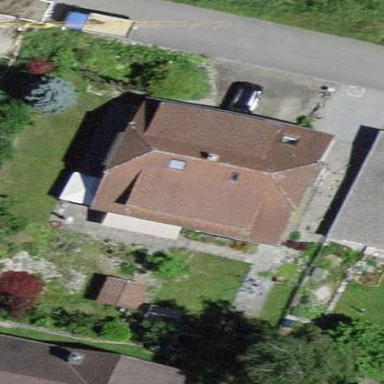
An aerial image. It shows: Detached building.